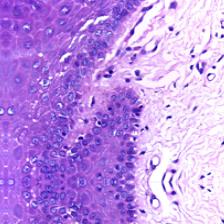
Diagnosis: Normal